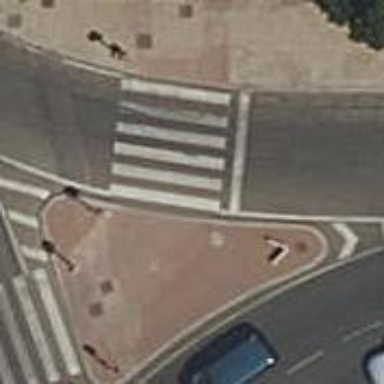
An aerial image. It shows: Road with traffic signals at the crossing.